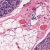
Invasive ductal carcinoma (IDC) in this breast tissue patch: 0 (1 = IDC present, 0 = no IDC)